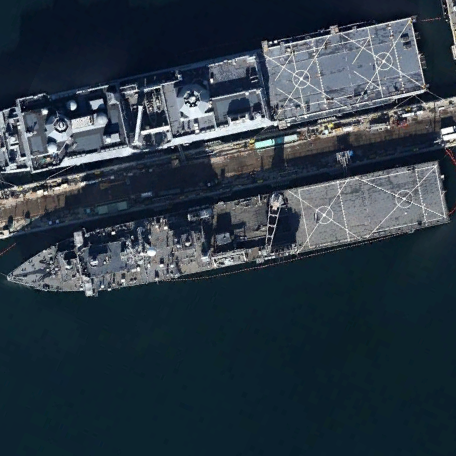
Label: combat